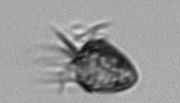
Label: Ciliophora